Aerial crown-view tile of a tropical tree (Barro Colorado Island, Panama), acquired 20240611:
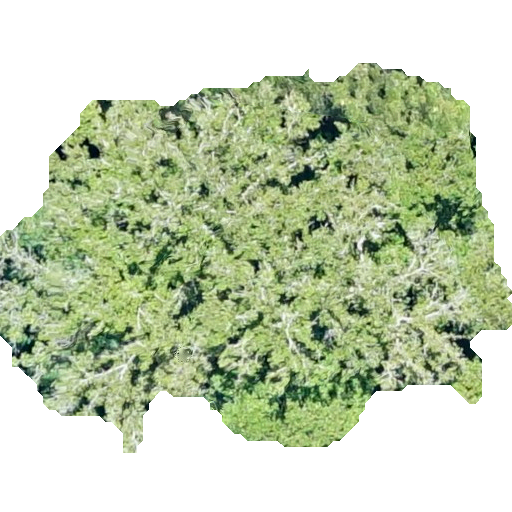
Species: Prioria copaifera
GBIF accepted scientific name: Prioria copaifera
Crown area: 231.877 m²